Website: walmart
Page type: review-order
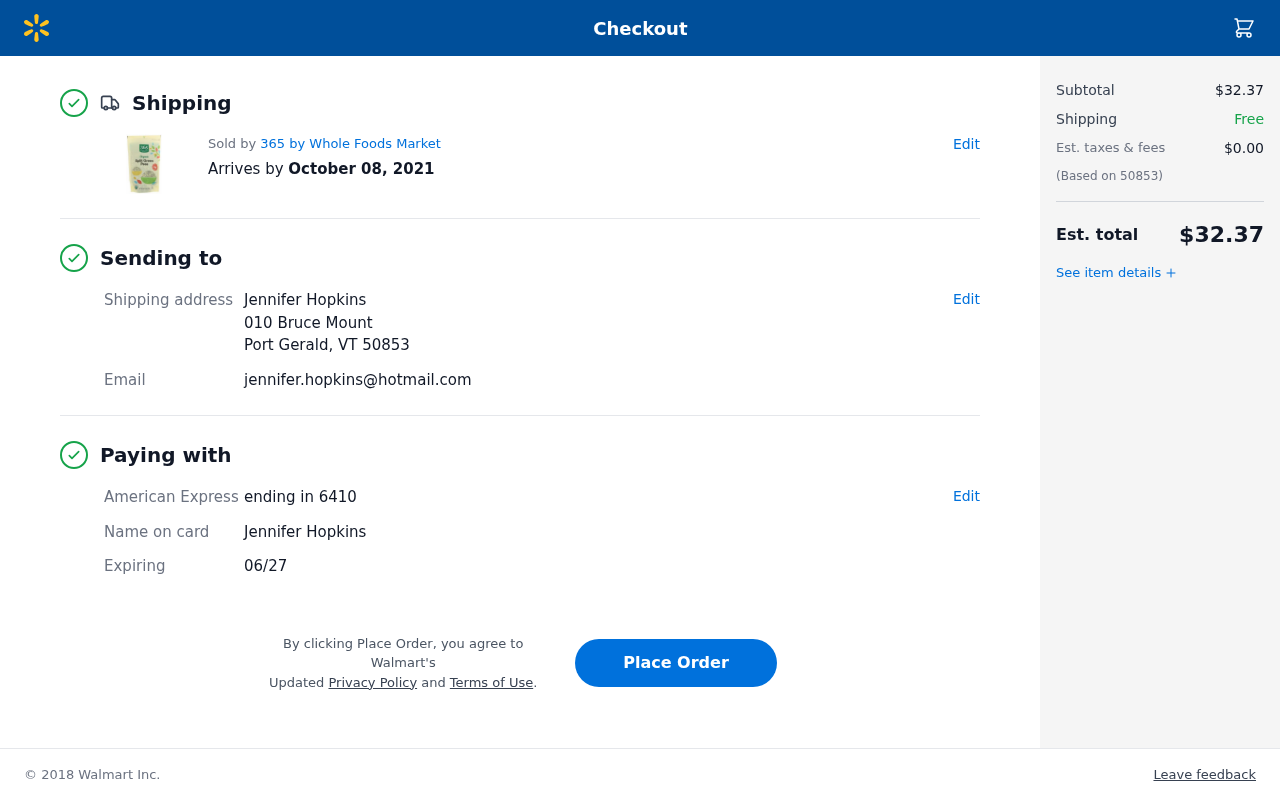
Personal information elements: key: PII_CARD_EXPIRY
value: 06/27
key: PII_CARD_LAST4
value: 6410
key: PII_CARD_TYPE
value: American Express
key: PII_CITY_STATE_ZIP
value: Port Gerald, VT 50853
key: PII_EMAIL
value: jennifer.hopkins@hotmail.com
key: PII_FULLNAME
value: Jennifer Hopkins
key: PII_FULLNAME2
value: Jennifer Hopkins
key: PII_POSTCODE
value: (Based on 50853)
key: PII_STREET
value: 010 Bruce Mount
Product elements: key: PRODUCT1_BRAND
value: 365 by Whole Foods Market
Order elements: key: ORDER_DELIVERY_DATE
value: October 08, 2021
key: ORDER_SUBTOTAL
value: $32.37
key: ORDER_TAX
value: $0.00
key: ORDER_TOTAL
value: $32.37